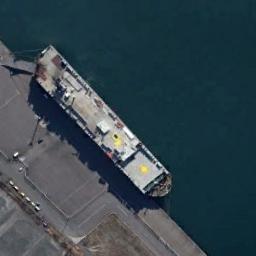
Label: ship